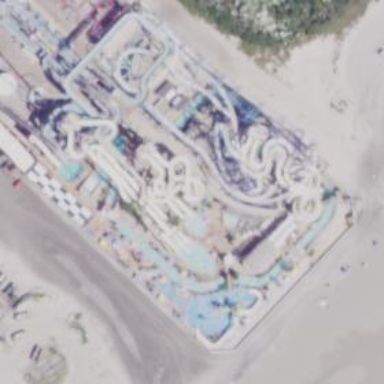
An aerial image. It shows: Water slide attraction.